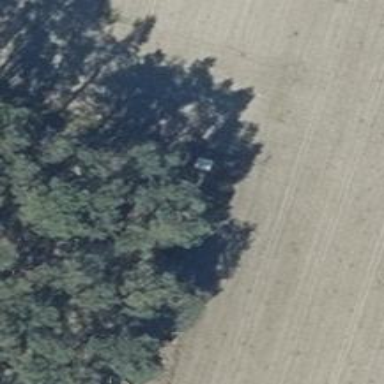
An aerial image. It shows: Hunting stand.